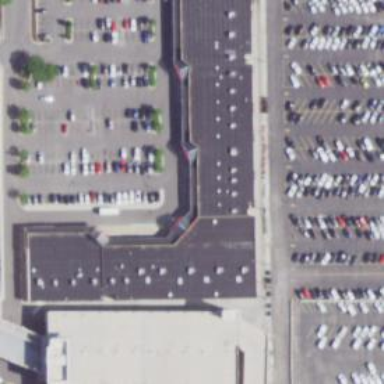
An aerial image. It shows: Retail area.